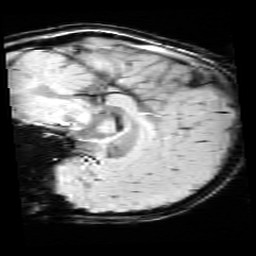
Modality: SWI
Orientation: sagittal
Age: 12
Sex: male
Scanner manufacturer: siemens
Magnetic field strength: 3 T
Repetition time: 0.027 s
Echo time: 0.02 s